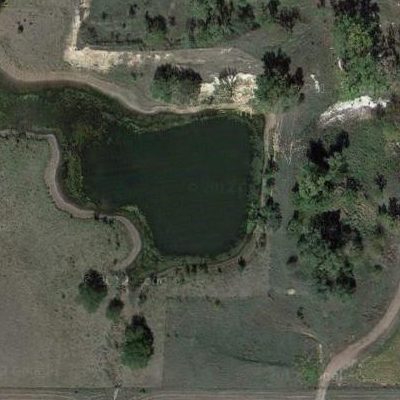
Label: dRiverLake